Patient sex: F
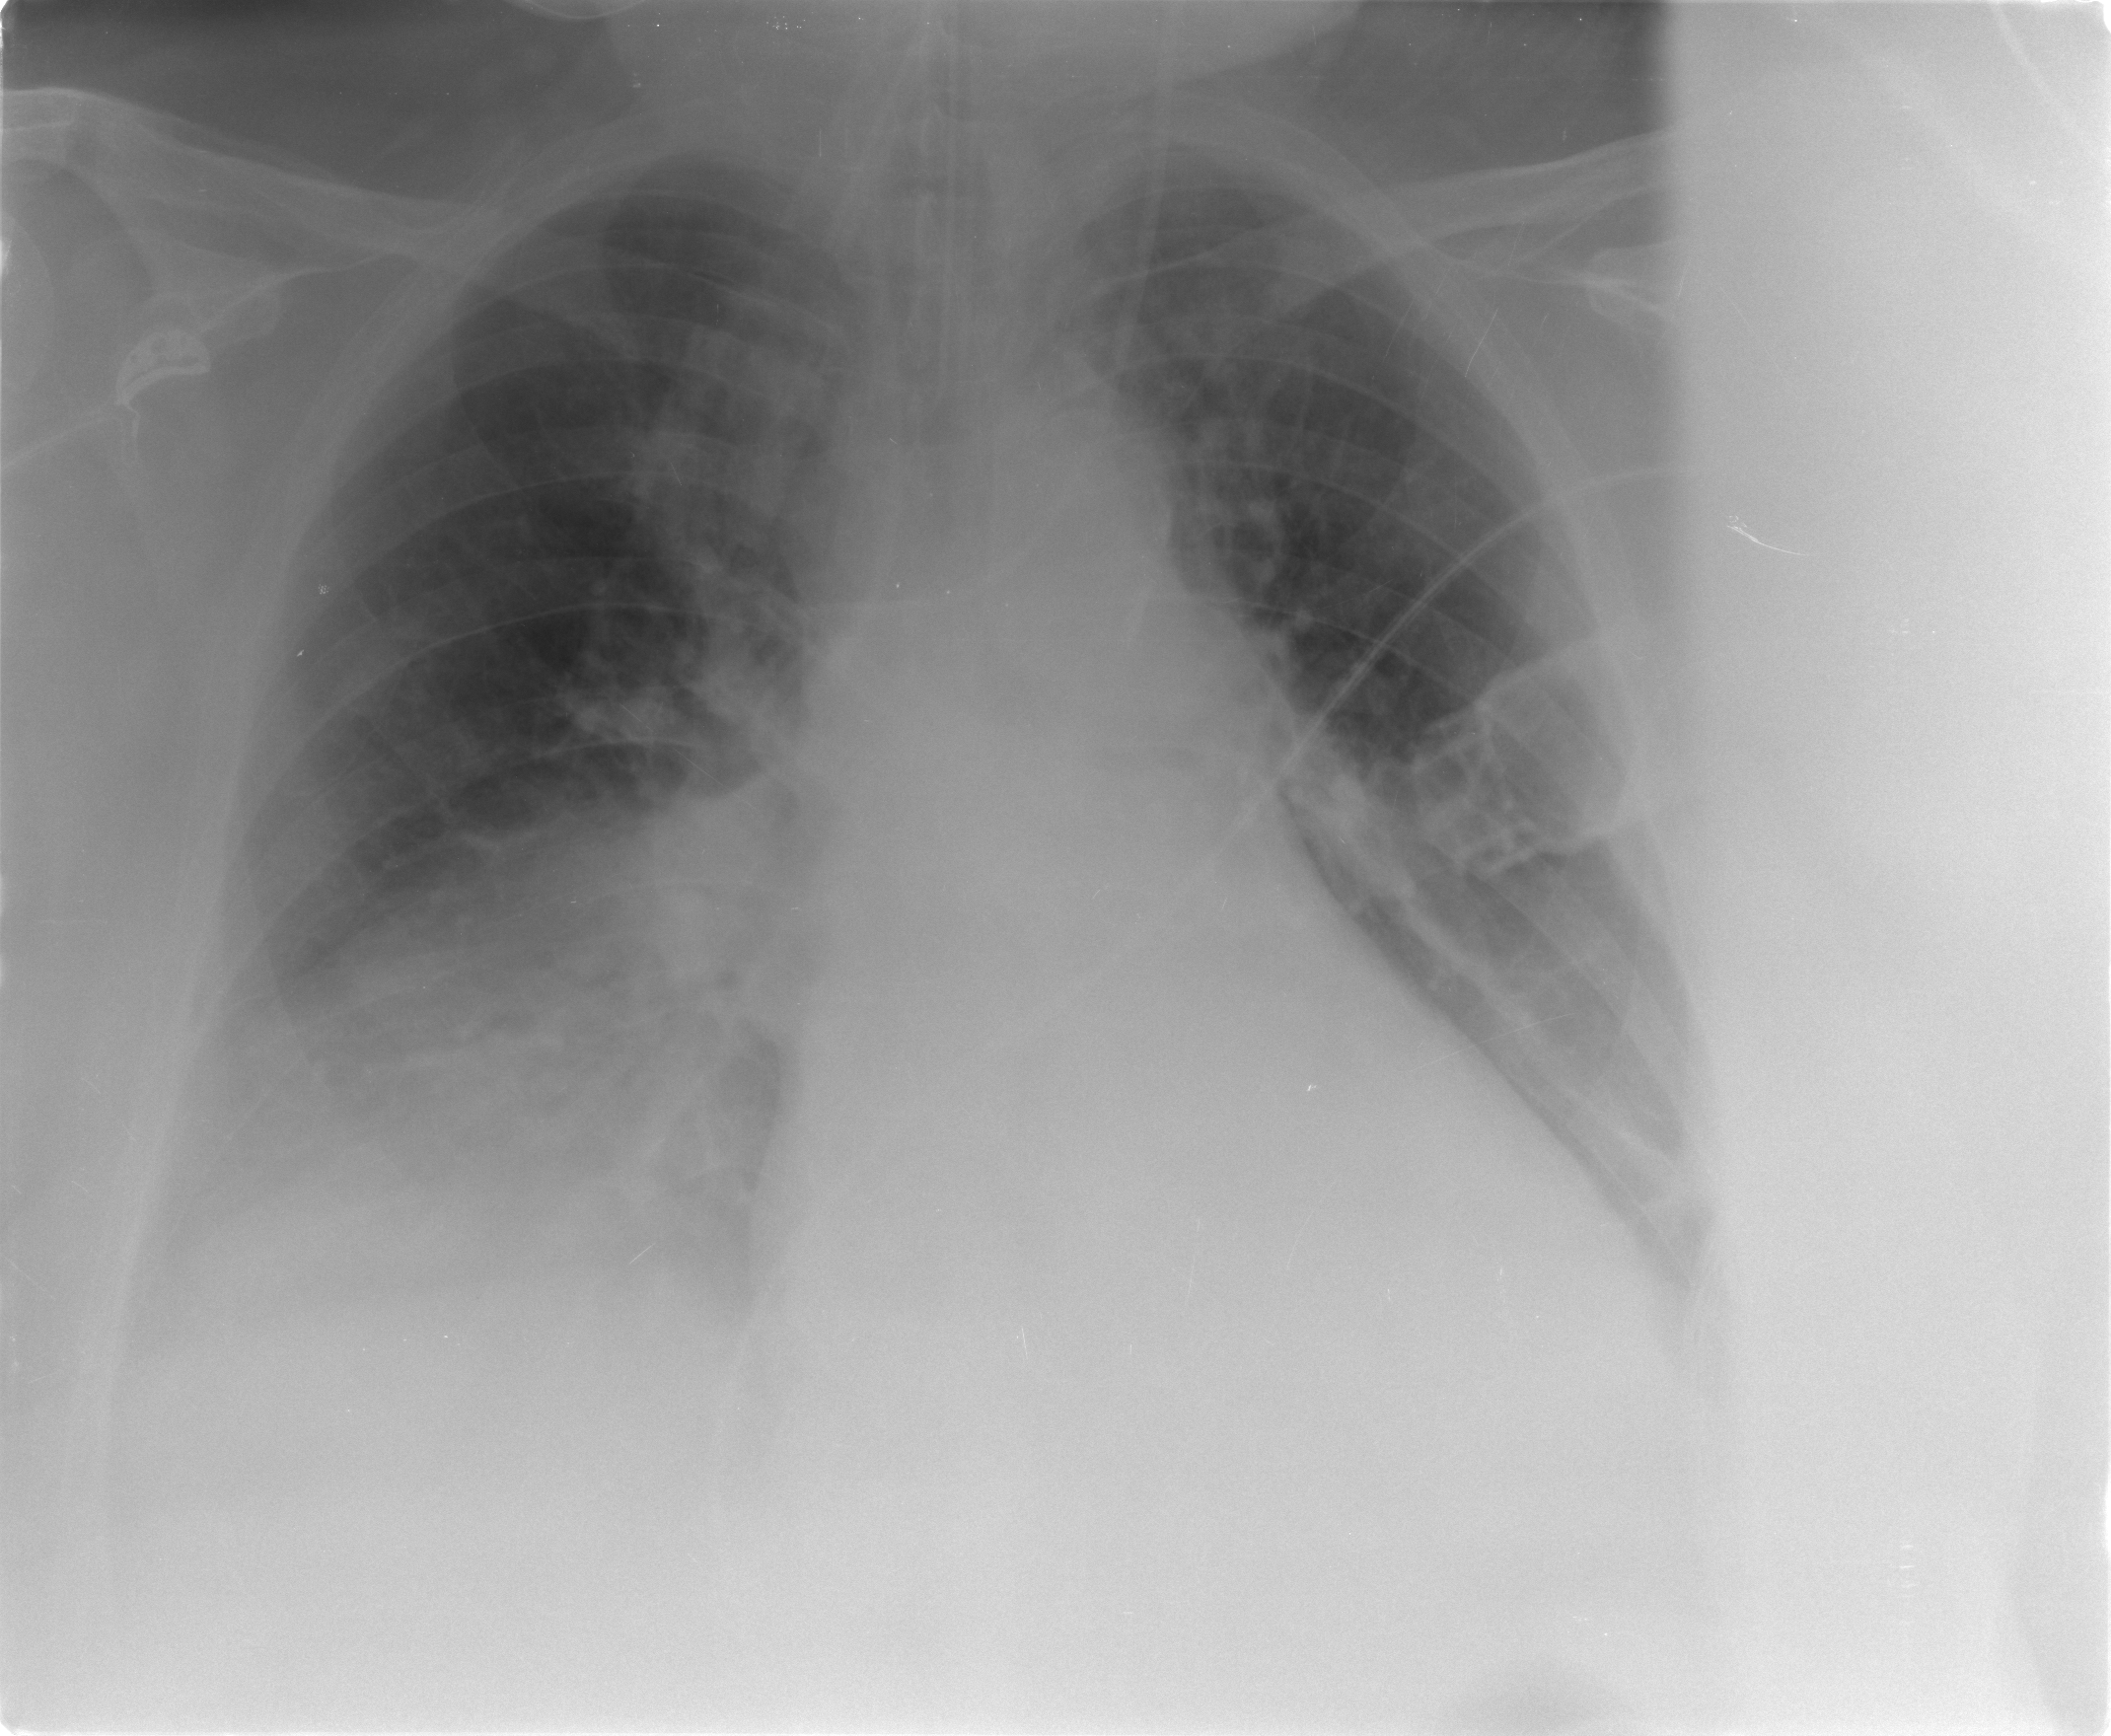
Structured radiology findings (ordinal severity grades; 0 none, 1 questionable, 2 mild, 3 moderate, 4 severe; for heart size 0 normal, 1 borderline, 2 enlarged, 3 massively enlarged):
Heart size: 2
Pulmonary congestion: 2
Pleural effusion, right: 2
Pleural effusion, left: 1
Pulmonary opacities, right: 2
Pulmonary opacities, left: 0
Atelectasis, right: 2
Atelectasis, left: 2